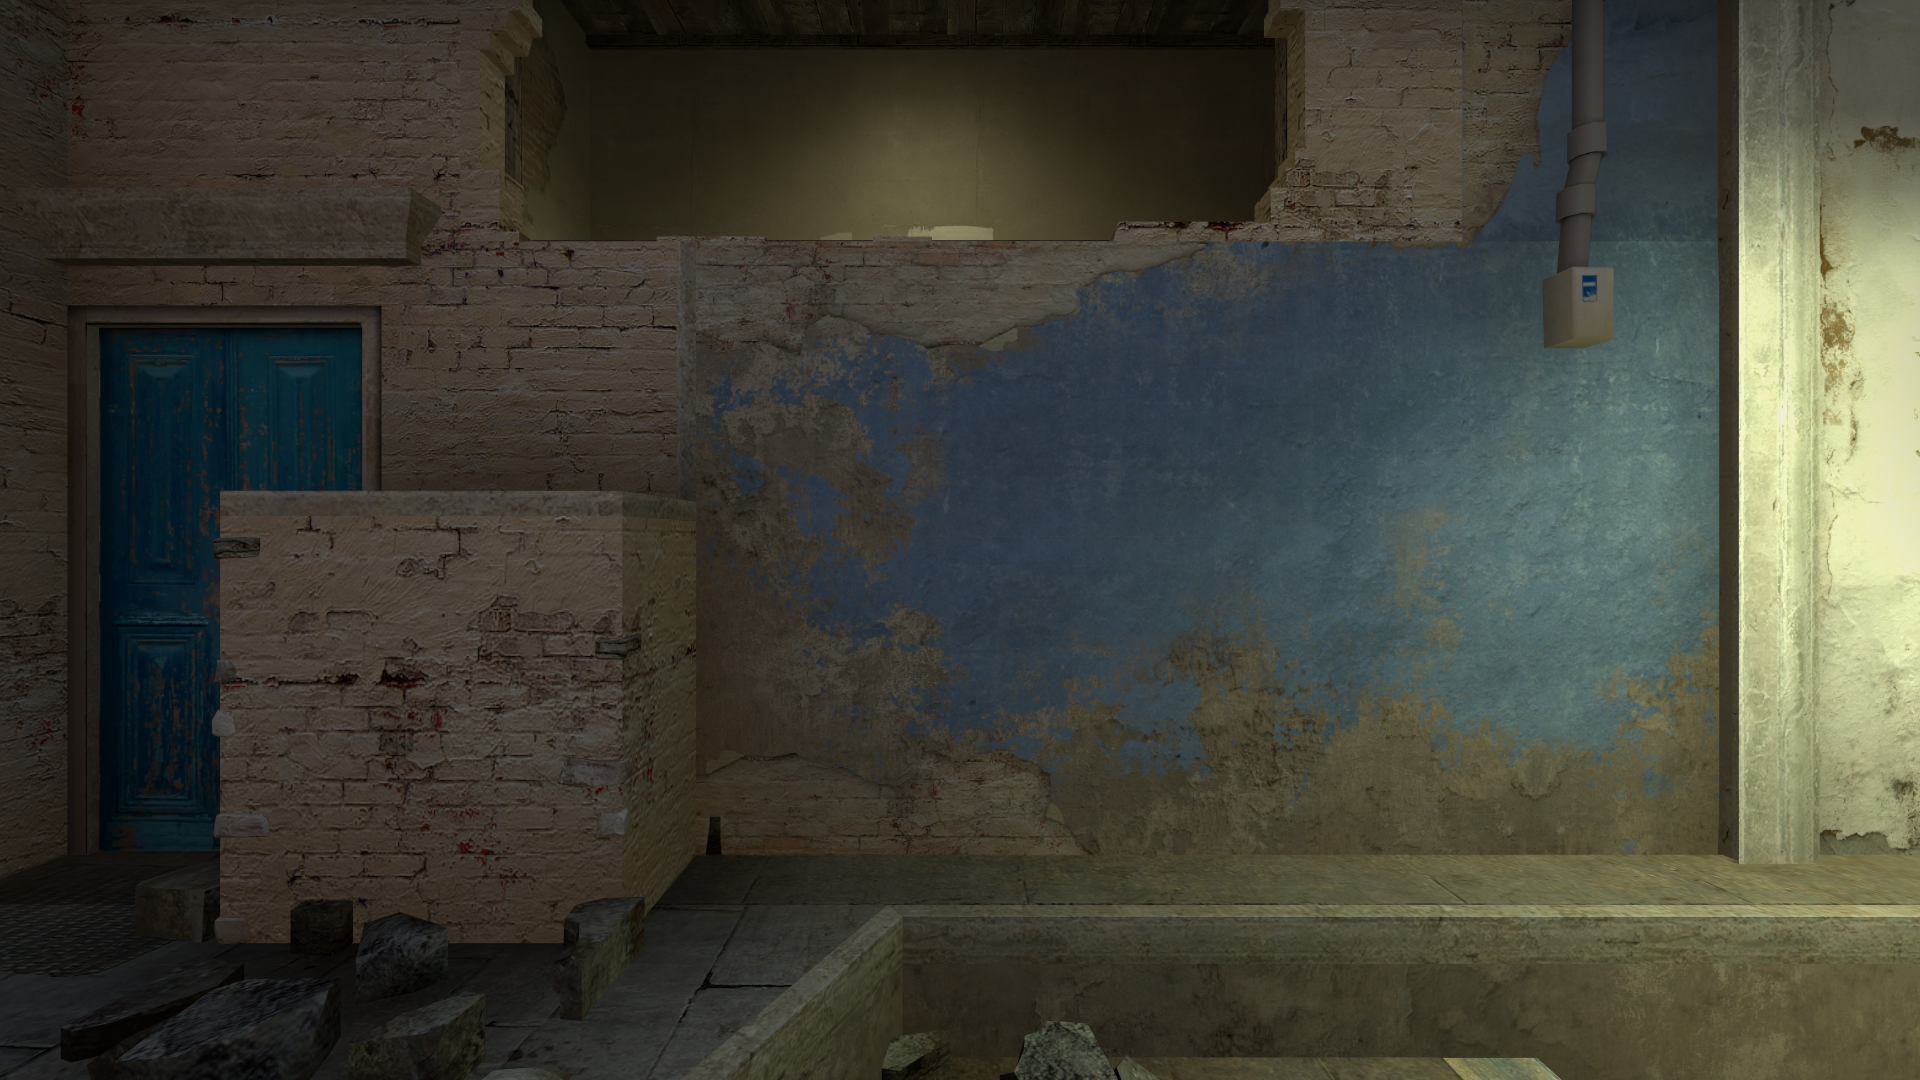
Map: de_mirage